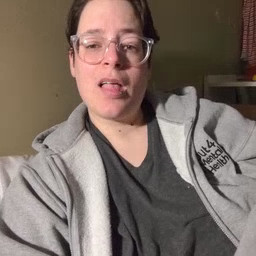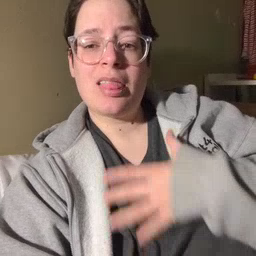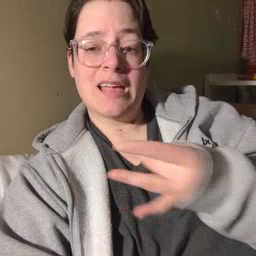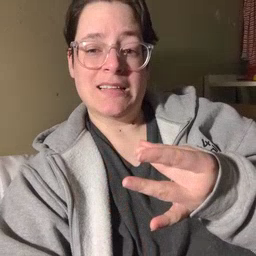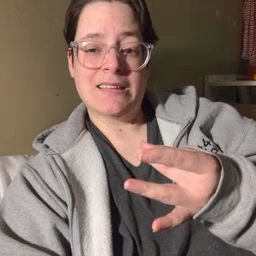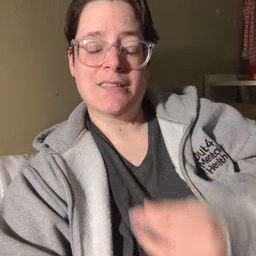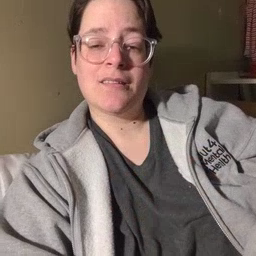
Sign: like